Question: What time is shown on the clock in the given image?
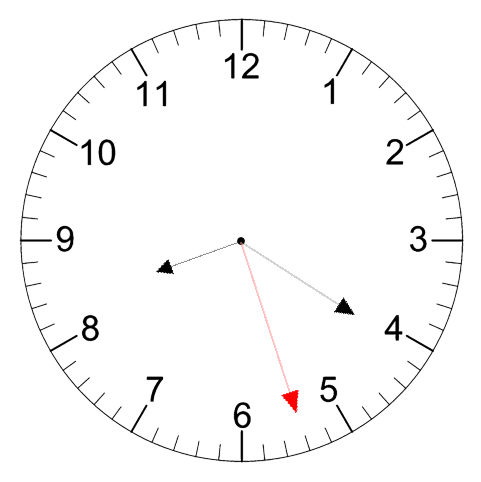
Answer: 08:20:27